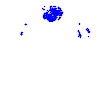
Particle: electron